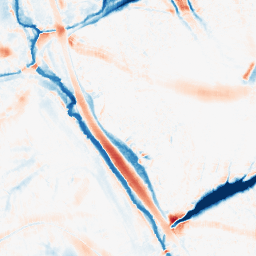
Category: morphological
Decomposition family: morphological_ellipse
Decomposition parameters: operation: average
width: 30
height: 30
Upsampling method: sinc_blackman
Upsampling parameters: scale: 2
kernel_size: 8
Upsampling scale: 2